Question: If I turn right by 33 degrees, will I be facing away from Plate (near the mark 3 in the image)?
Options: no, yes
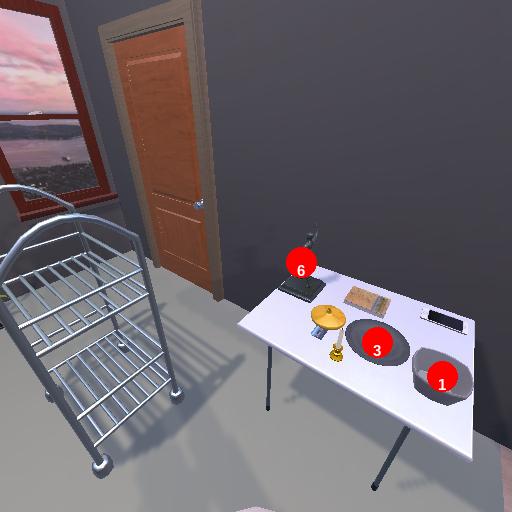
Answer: no